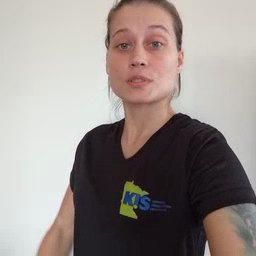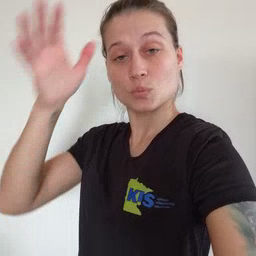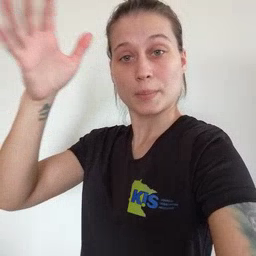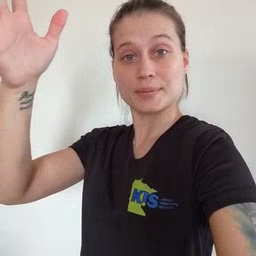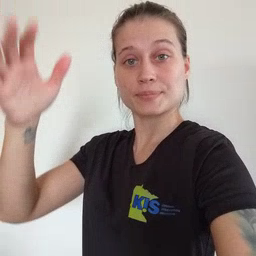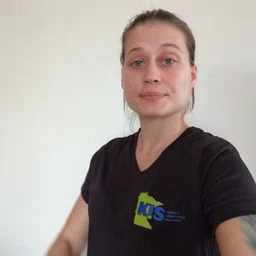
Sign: grandpa